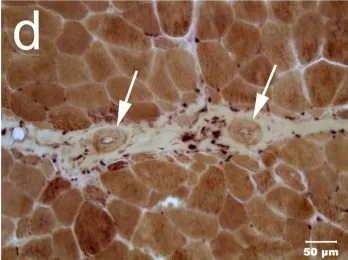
Small caliber blood vessels [(D) esterase reaction] with thickened walls (dark arrows) were present within the perimysium. A cluster of brown stained esterase reactive macrophages were adjacent to one of the vessels.
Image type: pathology (immunostaining)